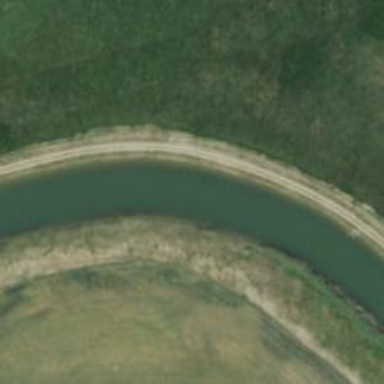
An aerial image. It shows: Canal.